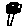
Label: tree